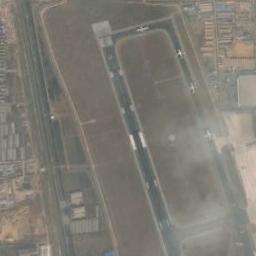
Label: runway